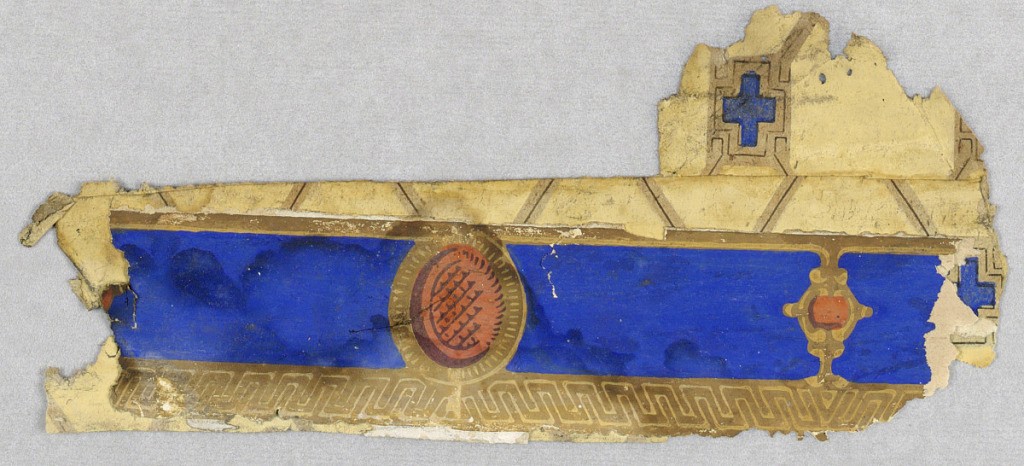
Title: Sidewall and border
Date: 1855–65
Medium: Block-printed on paper
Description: a) Diamond diaper pattern with bright blue crosses at intersection of lines. Reserves of ungrounded paper outlining pattern, diamonds filled with octa-pour on cream color; b) Bright blue band with red jewels, brown shaded and patterned bandings.